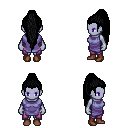
a pixel art fantasy rpg character, female body template, dark elf, purple skin, chain tabard jacket, magenta pants, black extra-long topknot hairstyle, brown shoes, four views (front, back, left, right), 2x2 character sprite sheet, small pixel art, hard edges, no anti-aliasing